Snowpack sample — Loveland Pass, Silver Plume, Colorado, USA (2/11/26, 12:00 PM MST)
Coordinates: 39.663, -105.886
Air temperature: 35 °F
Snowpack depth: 82 cm
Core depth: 20 cm
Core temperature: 17.6 °F
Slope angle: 13°, slope face: 12°
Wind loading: high
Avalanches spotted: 1
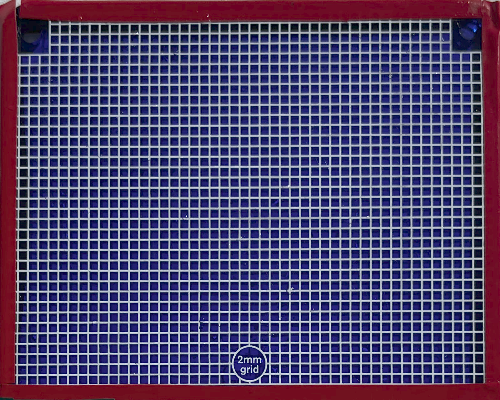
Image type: profile
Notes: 1 small avalanche spotted on the north side of the bowl, lots of wind loading